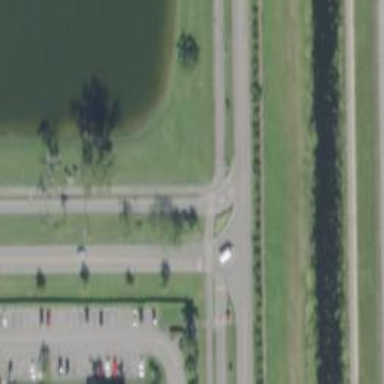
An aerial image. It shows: Crossing on the cycleway.